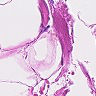
Metastatic tissue present: no